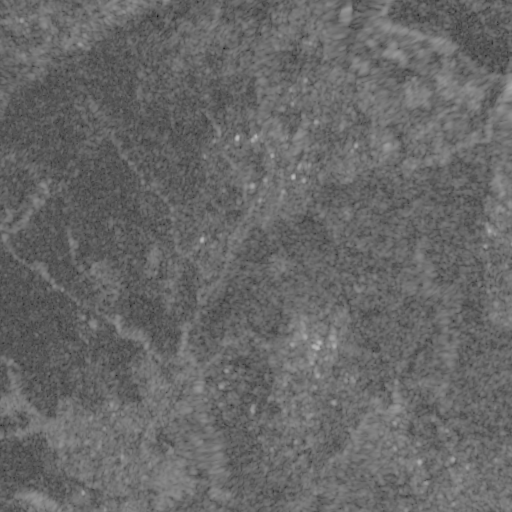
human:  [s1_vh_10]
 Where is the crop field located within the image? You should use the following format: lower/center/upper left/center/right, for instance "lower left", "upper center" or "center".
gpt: The crop field is located in the upper center of the image.
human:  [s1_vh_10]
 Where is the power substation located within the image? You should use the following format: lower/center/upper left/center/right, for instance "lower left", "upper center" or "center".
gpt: The power substation is located in the center right of the image.
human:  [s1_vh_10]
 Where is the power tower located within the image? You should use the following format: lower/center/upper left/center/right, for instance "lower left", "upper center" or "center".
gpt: The power tower is located in the lower right of the image.
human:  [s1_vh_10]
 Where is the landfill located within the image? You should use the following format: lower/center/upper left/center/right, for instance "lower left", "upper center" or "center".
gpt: There is no landfill in the image.

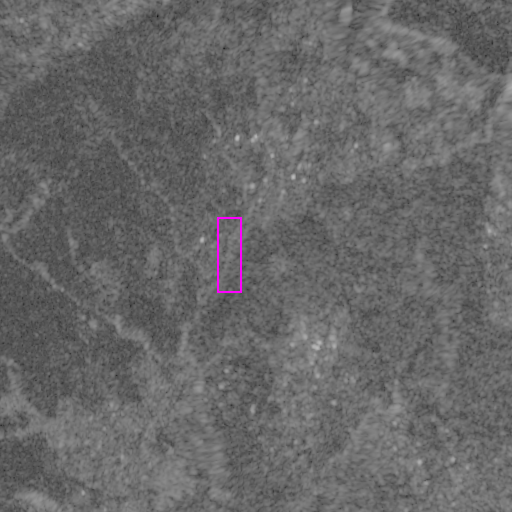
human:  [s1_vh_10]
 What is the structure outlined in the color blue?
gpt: There is no blue outline.
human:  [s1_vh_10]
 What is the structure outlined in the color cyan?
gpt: There is no structure outlined in cyan.